Question: So I want to play song using it's url using 'MPMusicPlayer'. I already able to populate music info from 'MPMediaCollection' to 'UITableView'. What I want to do is when I tap 'tableview' row it play song that have the same title in the 'tableview' row.
Here is my code how I populate music info
'''
func mediaPicker(mediaPicker: MPMediaPickerController!,
didPickMediaItems mediaItemCollection: MPMediaItemCollection!){
for thisItem in mediaItemCollection!.items as! [MPMediaItem]{
var mediaitem = mediaItemCollection!.items
playlistItem = ["music" : mediaitem]
playlistItemArray.addObject(playlistItem!)
let itemUrl = thisItem.valueForProperty(MPMediaItemPropertyAssetURL)
as? NSURL
let itemTitle =
thisItem.valueForProperty(MPMediaItemPropertyTitle)
as? String
let itemArtist =
thisItem.valueForProperty(MPMediaItemPropertyArtist)
as? String
var itemArtwork: AnyObject! = thisItem.valueForProperty(MPMediaItemPropertyArtwork)
if (itemArtwork != nil) {
var listArtwork = itemArtwork.imageWithSize(CGSizeMake (198, 198))
var listArtworkData = UIImagePNGRepresentation(listArtwork)
playlistArtwork = ["picture" : listArtworkData]
playlistArtworkImage.addObject(playlistArtwork!)
}else{
var listNulArtwork = UIImage(named: "noArtworkImage.png")
var listNulArtworkData = UIImagePNGRepresentation(listNulArtwork)
playlistArtwork = ["picture" : listNulArtworkData]
playlistArtworkImage.addObject(playlistArtwork!)
}
playlist = ["title" : itemTitle! , "artist" : itemArtist! , "songUrl" : itemUrl!]
playlistArray.addObject(playlist!)
}
}
'''
and here is the code , how i populate data to tableview
'''
func tableView(tableView: UITableView, cellForRowAtIndexPath indexPath: NSIndexPath) -> UITableViewCell {
let cell = tableView.dequeueReusableCellWithIdentifier("playlistCell", forIndexPath: indexPath) as! UITableViewCell
let object = User.playList[indexPath.row] as! NSDictionary
let artworkObject = User.playlistArt[indexPath.row] as! NSDictionary
let base64String = artworkObject["picture"]!.base64EncodedStringWithOptions(.allZeros)
let decodedData = NSData(base64EncodedString: base64String, options: NSDataBase64DecodingOptions(rawValue: 0))
var decodedimage = UIImage(data: decodedData!)
(cell.contentView.viewWithTag(1) as! UIImageView).image = decodedimage
//(cell.contentView.viewWithTag(1) as! UIImageView).image = image.timelinecircleMask
(cell.contentView.viewWithTag(2) as! UILabel).text = object["title"] as? String
(cell.contentView.viewWithTag(3) as! UILabel).text = object["artist"] as? String
return cell
}
'''
and here is my screenshot of my playlist tableview

How can I play the song when I tap 'uitableview' row?
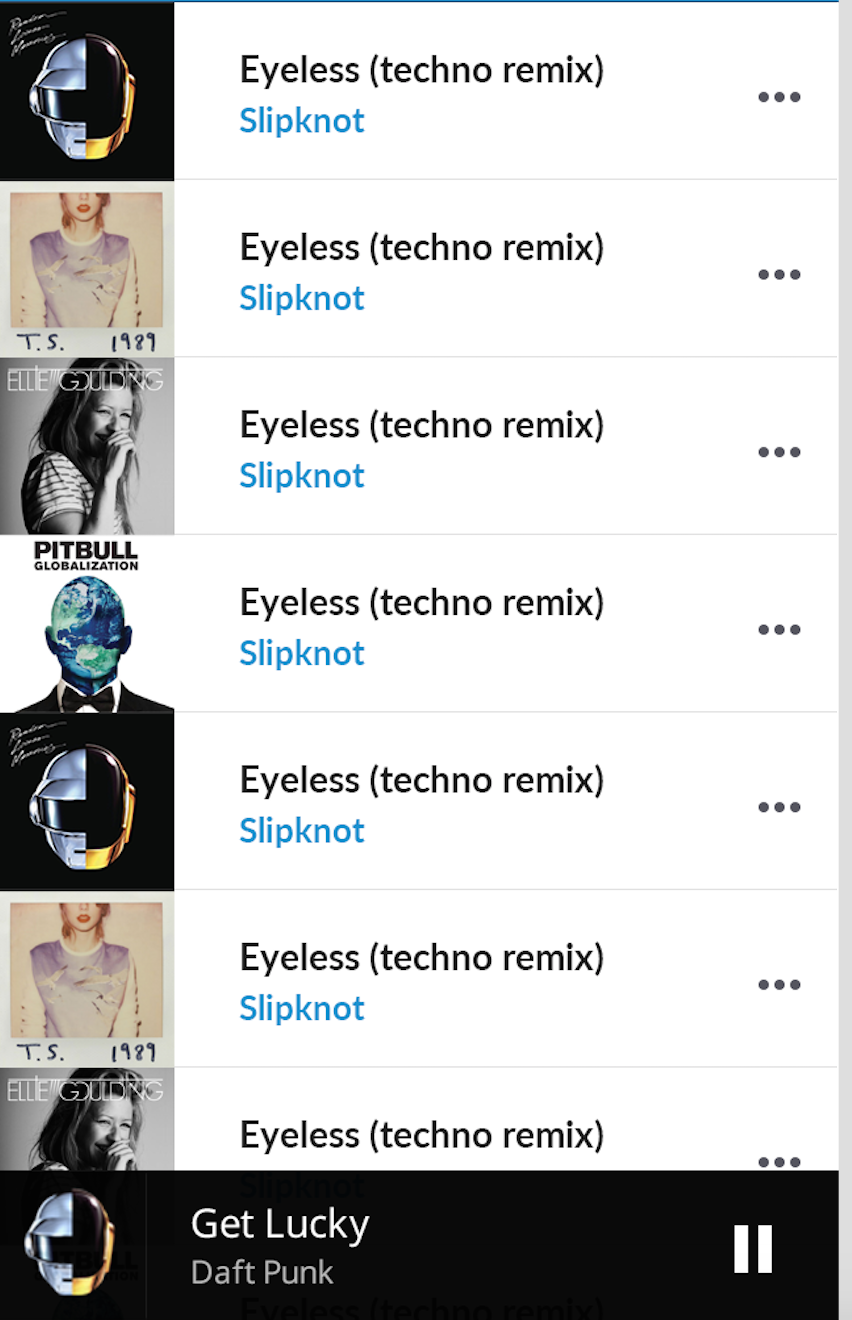
Answer: So, Yes I've solved this problem by myself. It's really simple actually
first thing I do is:
> declare as a global variable(put in a )
then:
'''
func tableView(tableView: UITableView, didSelectRowAtIndexPath indexPath: NSIndexPath) {
tableView.deselectRowAtIndexPath(indexPath, animated: false)
var mediaItemCollection = User.mdci
MPMusicPlayerController().nowPlayingItem = mediaItemCollection!.items[indexPath.row] as! MPMediaItem
MPMusicPlayerController().play()
getPlayingSongInfo()
}
'''
just like that